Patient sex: F
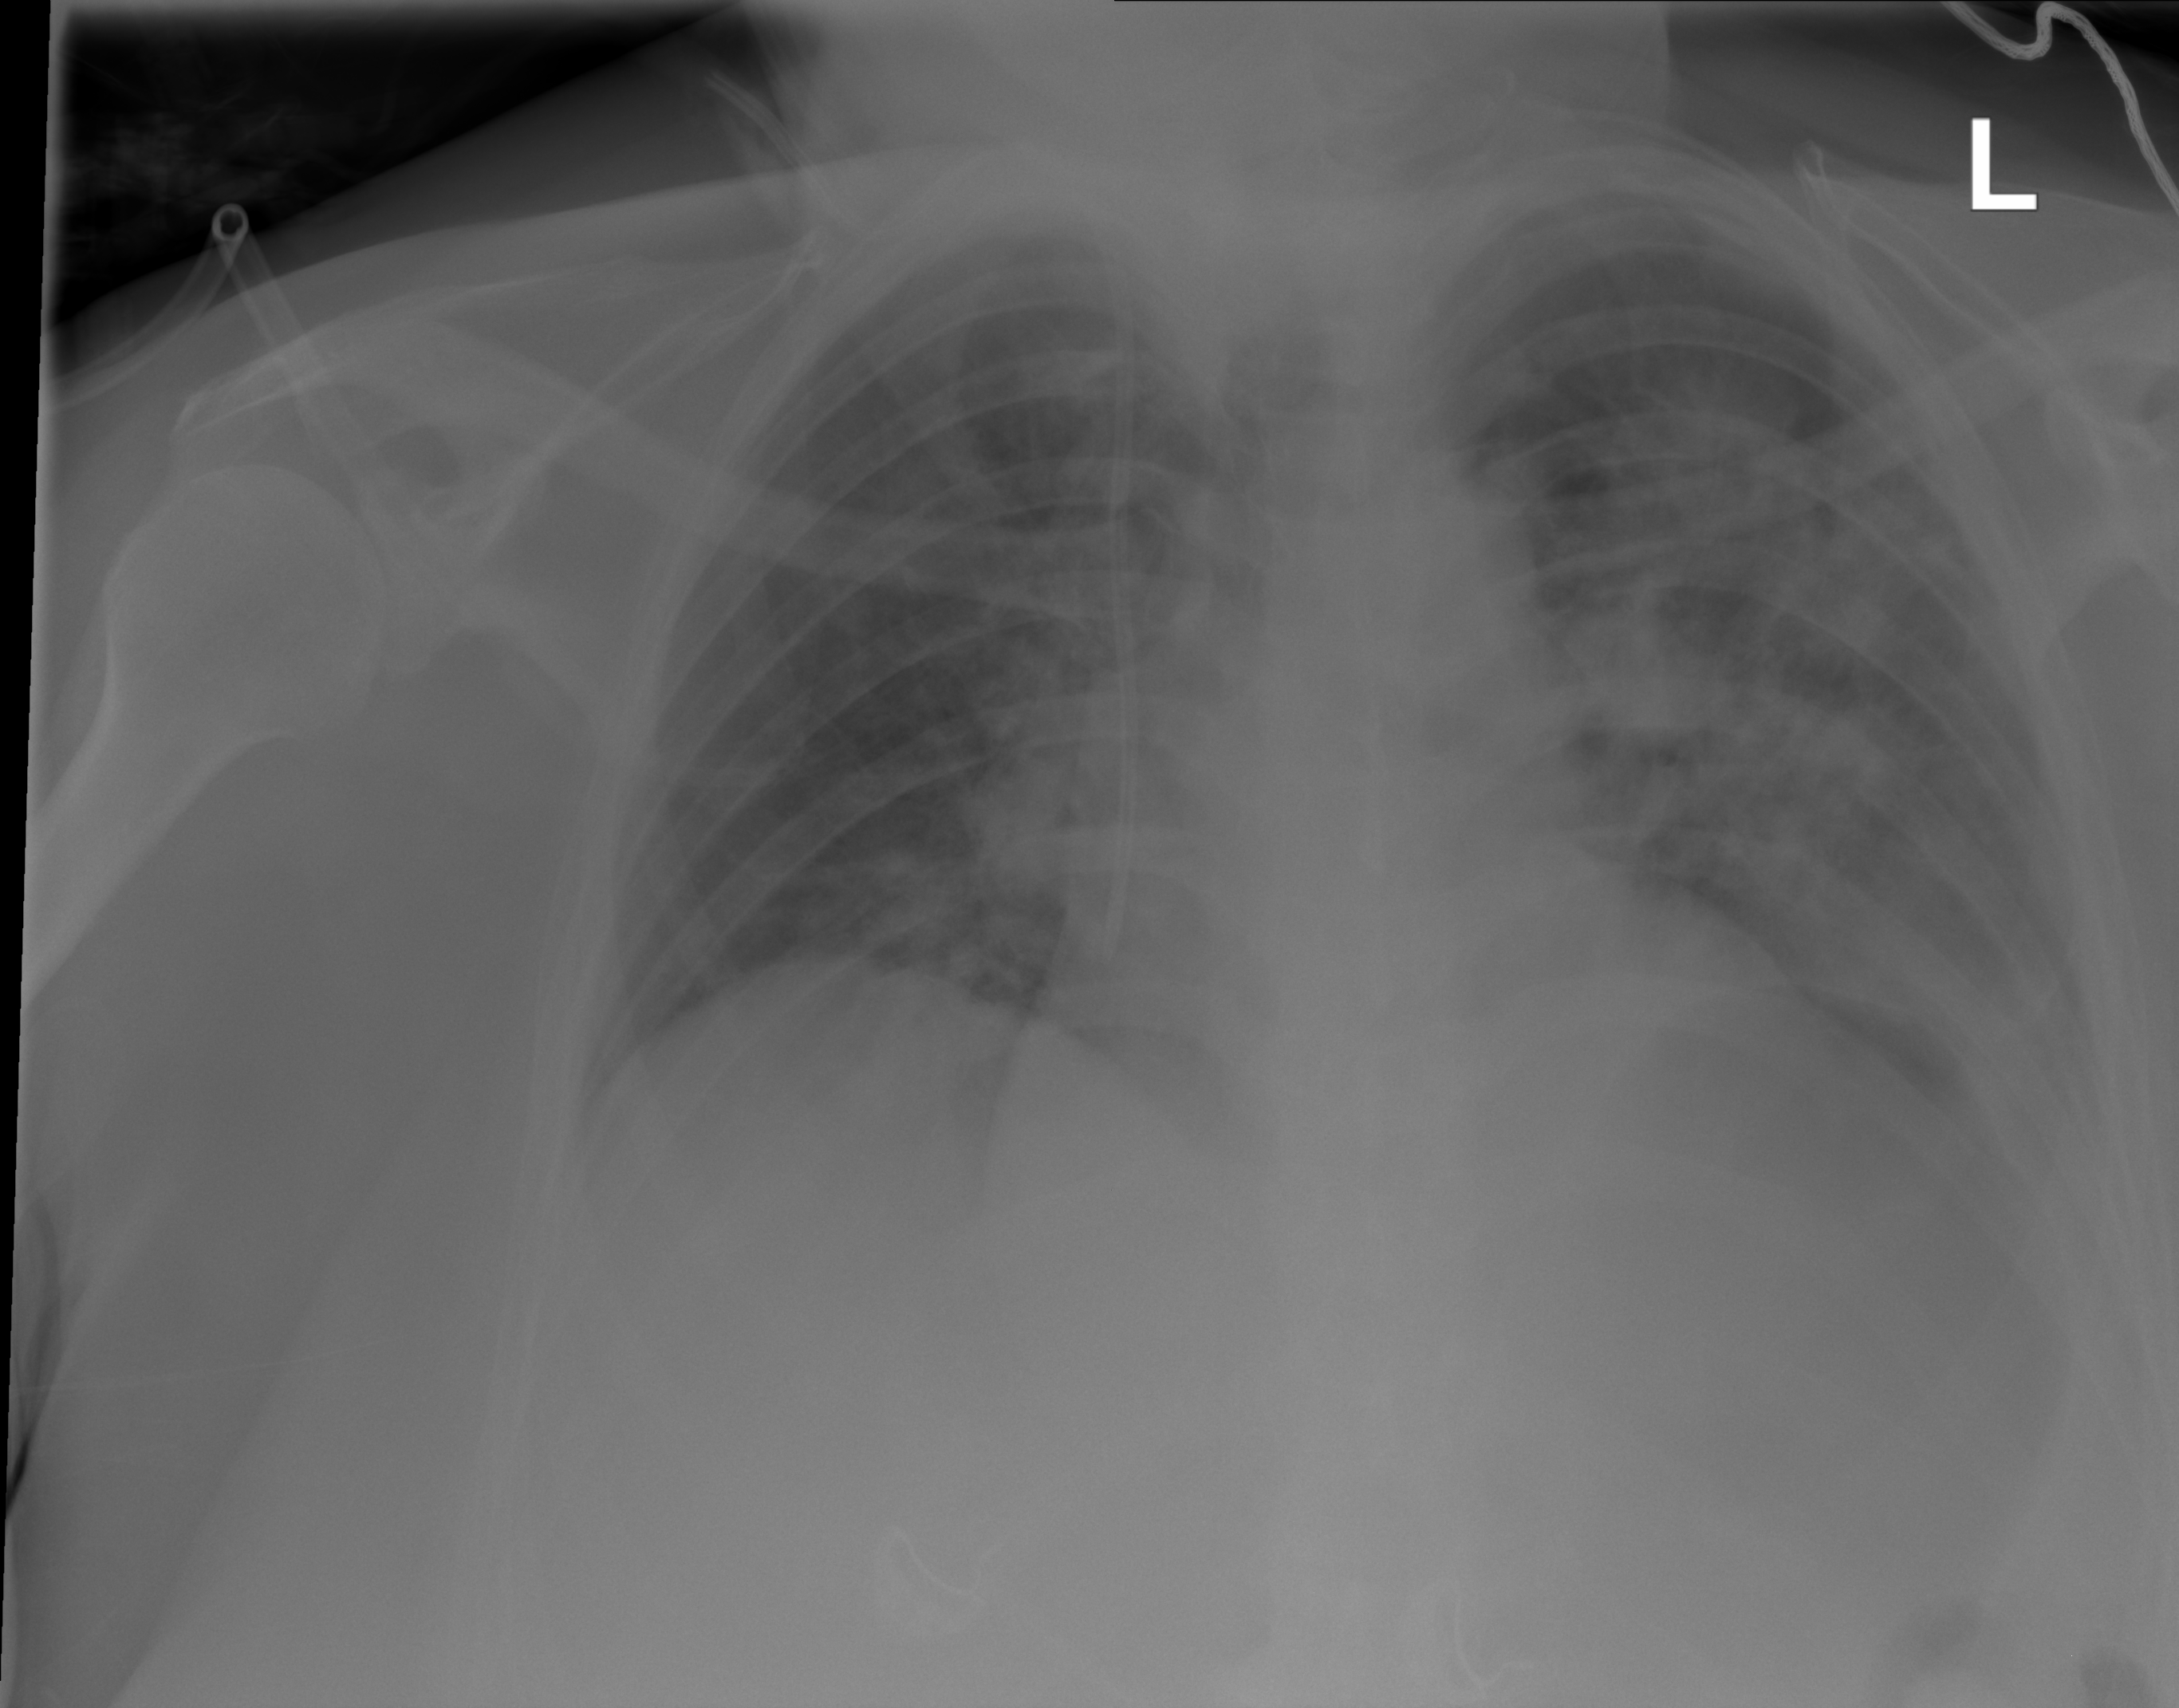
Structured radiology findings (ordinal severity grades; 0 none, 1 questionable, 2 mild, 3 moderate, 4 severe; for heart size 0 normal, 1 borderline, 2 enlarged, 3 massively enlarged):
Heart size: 0
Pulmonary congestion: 0
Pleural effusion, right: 0
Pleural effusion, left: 2
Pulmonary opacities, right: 2
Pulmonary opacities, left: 3
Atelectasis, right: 2
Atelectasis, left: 3